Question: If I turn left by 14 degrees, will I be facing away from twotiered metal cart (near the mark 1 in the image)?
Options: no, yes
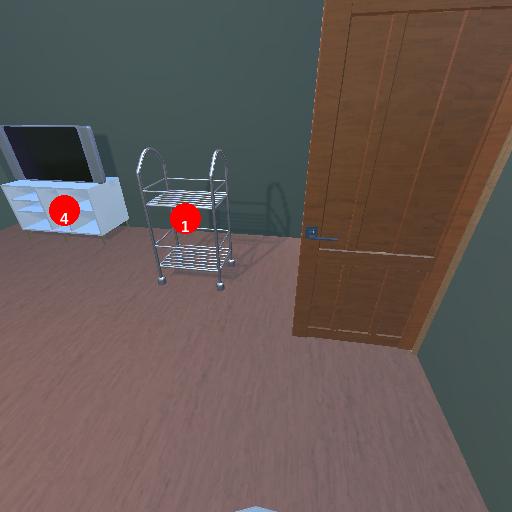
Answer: no